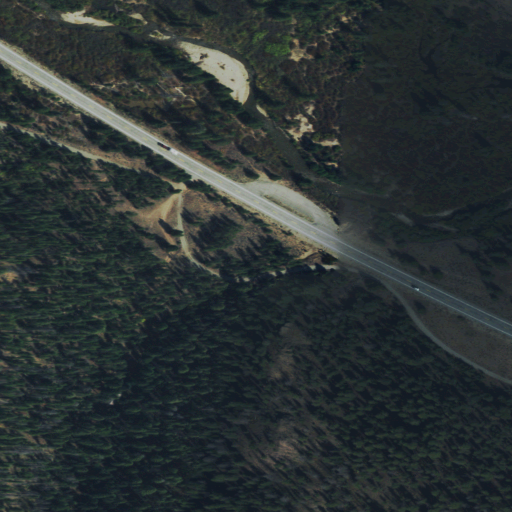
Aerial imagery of valley in Idaho named Logged Canyon containing evergreen forest, woody wetlands, herbaceous wetlands, open development, low intensity development, and medium intensity development